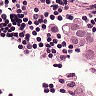
Metastatic tissue present: yes